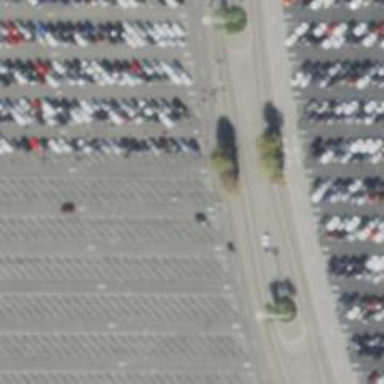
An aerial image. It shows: Designated parking area for trams located along service road.